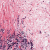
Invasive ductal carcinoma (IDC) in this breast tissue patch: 1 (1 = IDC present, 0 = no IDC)